Question: I am experimenting with the WPF RichTextBox and it shows some text in my application. I notice that When I select some text in that RichTextBox, the selected text gets distorted and the text below to that also gets distorted as shown below.

After I deselect that and scroll it comes back to normal.Is there anyway to avoid this distortion?
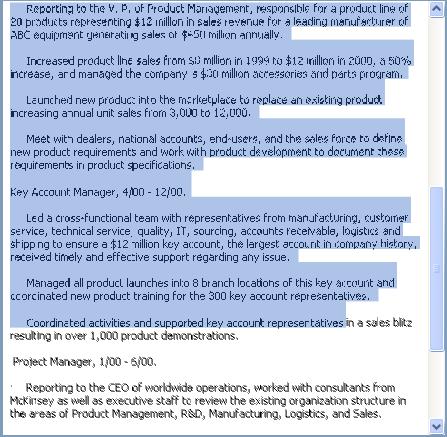
Answer: Now I solved this problem by myself. I just added the following single line of code in my application and make it works. We need to disable hardware acceleration in screen settings using this.
<URL> helped me a lot to fix my issue and it works for me.